Field crop: maize
Growth stage: 2
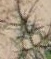
Species: salsola